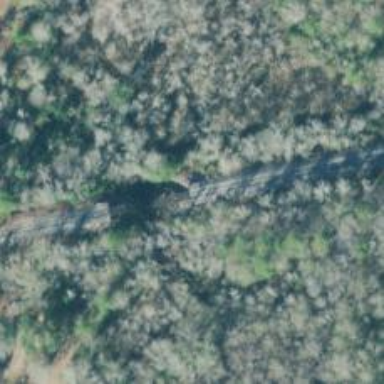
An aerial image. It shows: Bridge over railway line.